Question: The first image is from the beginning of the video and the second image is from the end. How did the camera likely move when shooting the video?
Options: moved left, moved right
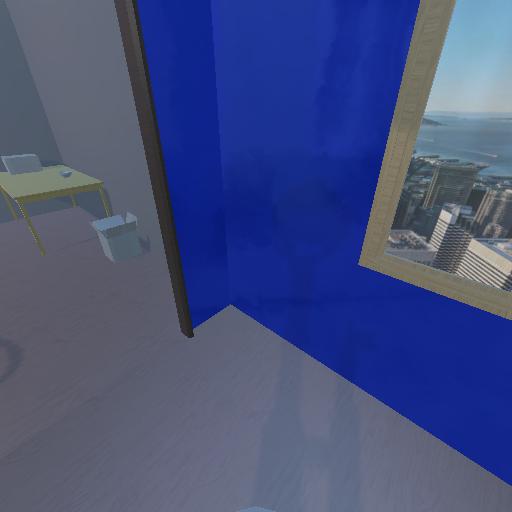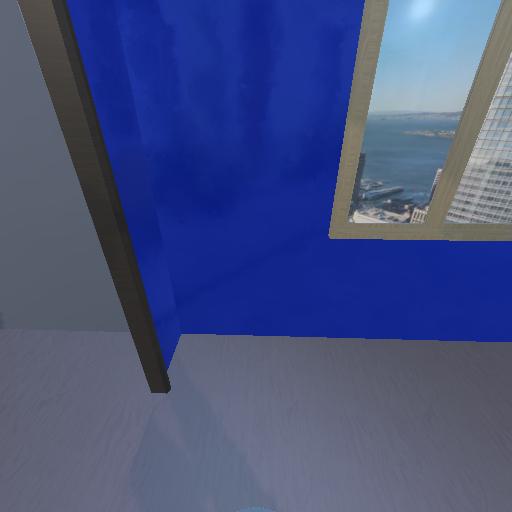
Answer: moved left